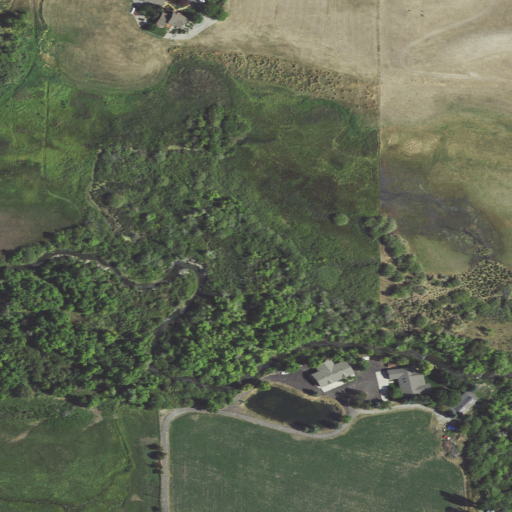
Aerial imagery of valley in Utah named East Canyon containing cultivated crops, pasture, woody wetlands, herbaceous wetlands, open development, and low intensity development